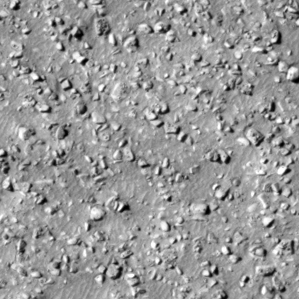
Label: non_frost